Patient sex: F
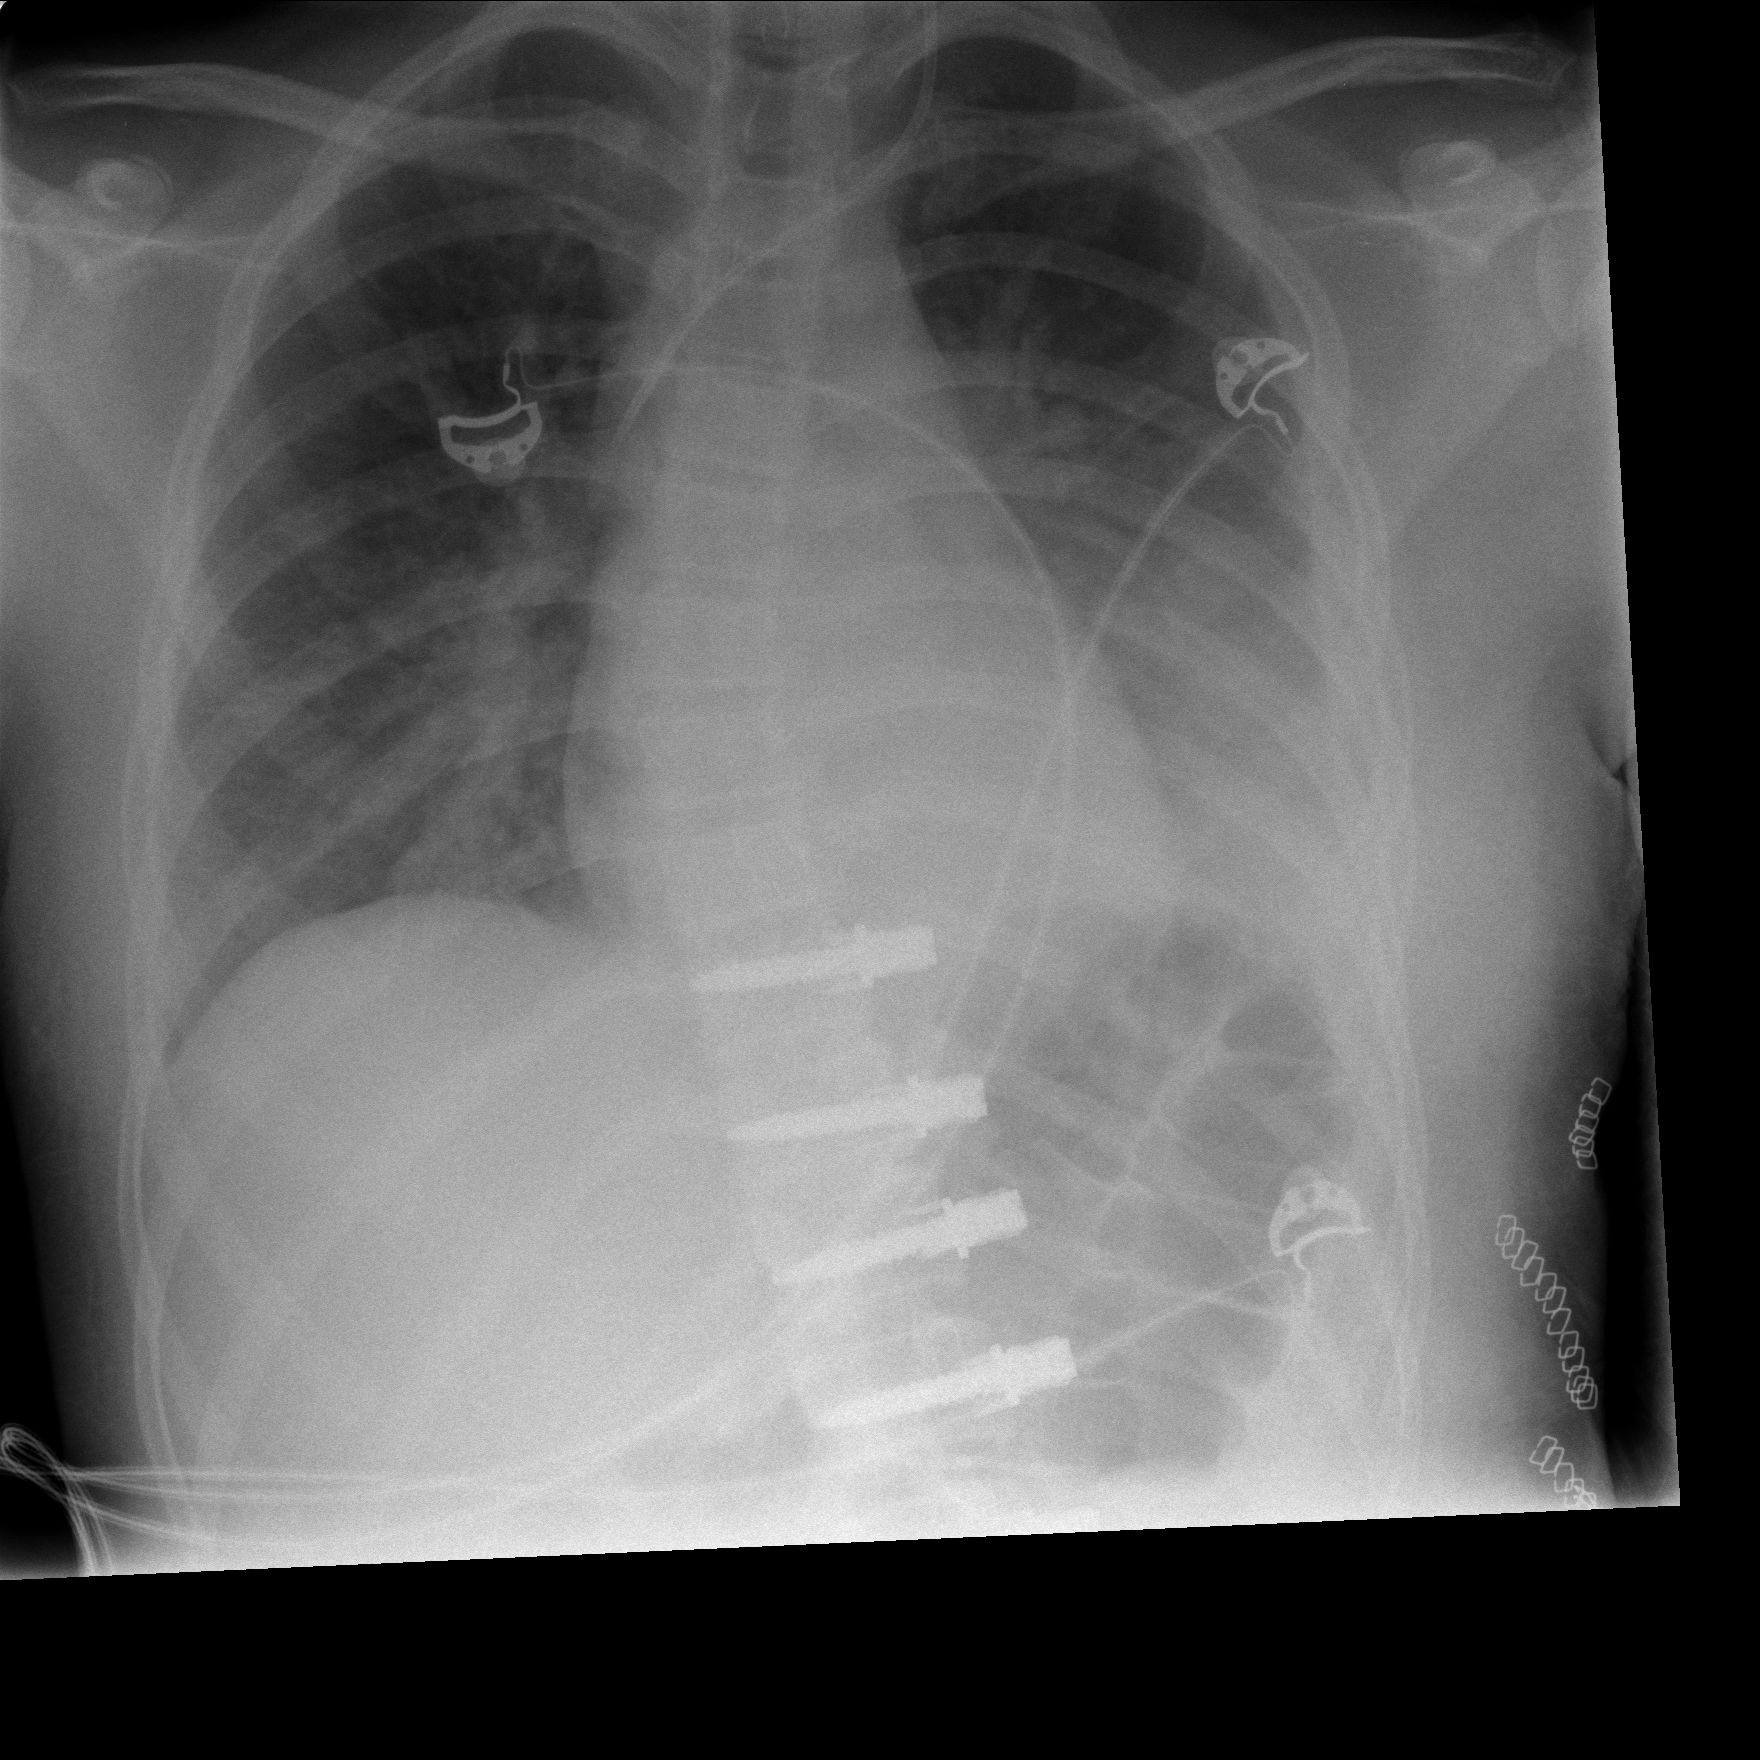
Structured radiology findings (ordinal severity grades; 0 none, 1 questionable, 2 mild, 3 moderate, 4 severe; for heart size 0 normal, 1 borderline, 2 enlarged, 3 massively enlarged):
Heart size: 0
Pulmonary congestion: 2
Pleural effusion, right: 0
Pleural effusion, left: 2
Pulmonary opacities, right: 0
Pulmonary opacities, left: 0
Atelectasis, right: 0
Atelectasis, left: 2